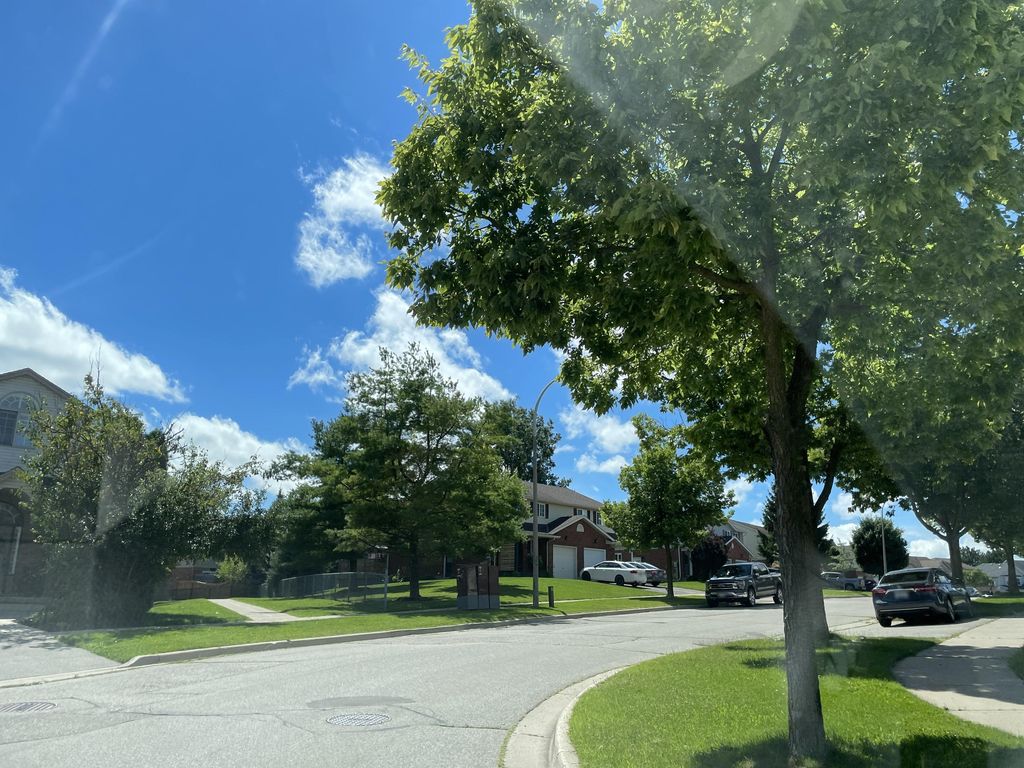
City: kitchener-waterloo